一年级 · 逻辑题
(填写序号) 不是同一类的是 ( )。
$(8)$
(1)
(2)
(3)

(4)
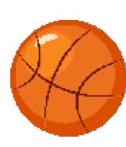
答案: 详解(2)